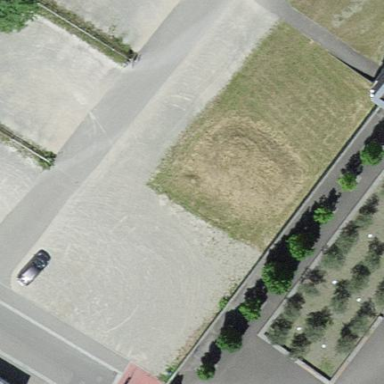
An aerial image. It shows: Pump track for cycling enthusiasts.